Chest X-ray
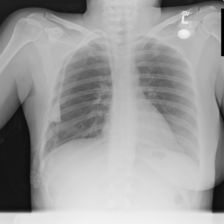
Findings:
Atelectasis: negative
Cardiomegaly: negative
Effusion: negative
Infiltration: negative
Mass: negative
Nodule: negative
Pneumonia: negative
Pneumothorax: negative
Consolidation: negative
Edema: negative
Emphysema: negative
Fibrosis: negative
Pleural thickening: negative
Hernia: negative